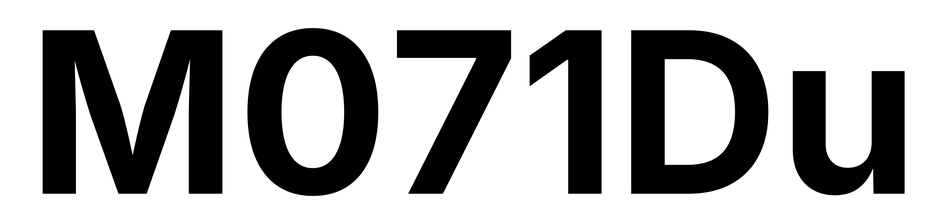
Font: Inter_Bold